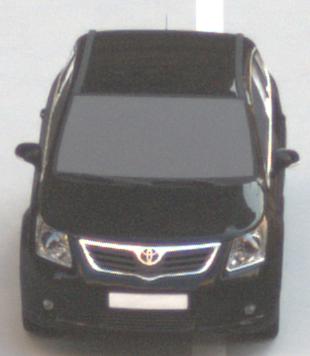
Make: Toyota
Model: Avensis 1.6
Detailed model: Avensis (T27) Notch Back
Model produced from: 2009/01
Model produced until: 2010/08
Doors: 4
Color: black
Road condition: dry road
Daytime: sunrise or sunset
Contrast: low contrast